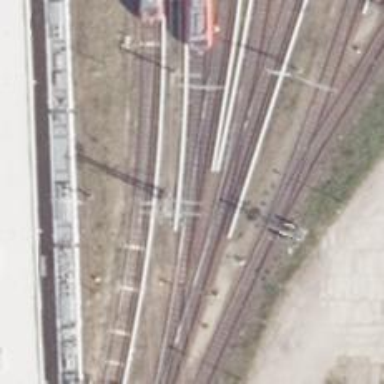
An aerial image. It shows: Railway switch.